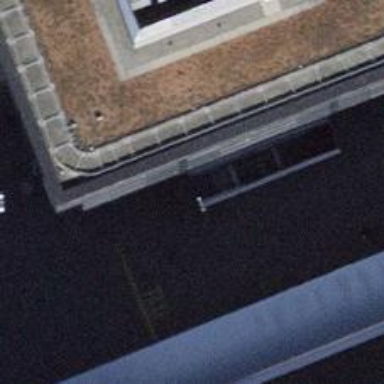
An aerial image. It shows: Steps with paved surface.